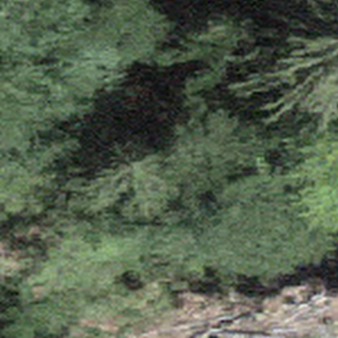
Label: other